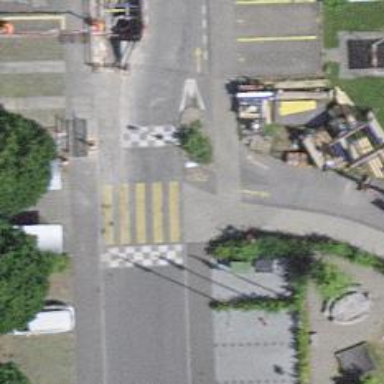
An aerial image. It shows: Uncontrolled zebra crossing with zebra markings.